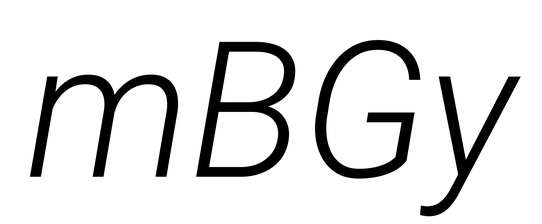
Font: Roboto-Italic_Light_Italic